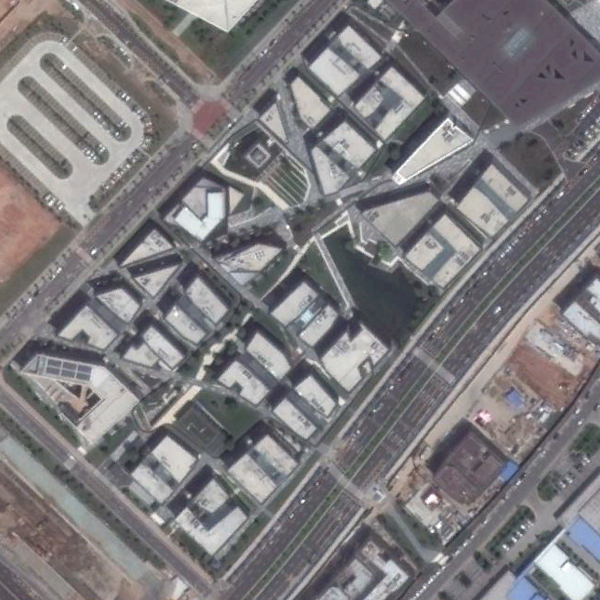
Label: Commercial